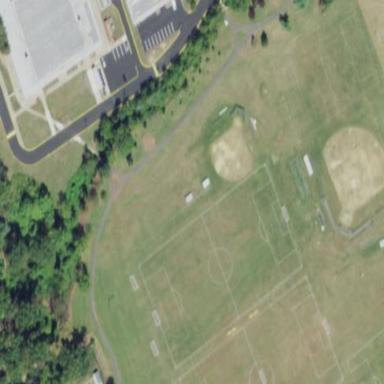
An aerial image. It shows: Softball pitch for leisure land activities.